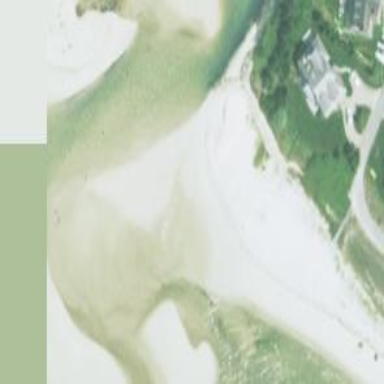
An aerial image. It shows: Sandy beach with tidal influence.